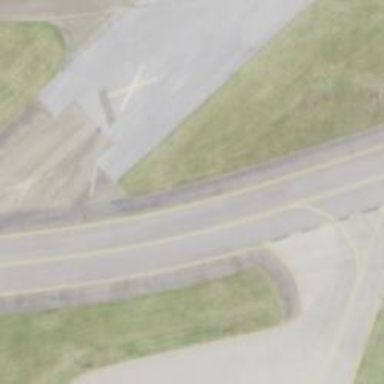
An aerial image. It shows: View of taxiway at the airport.